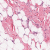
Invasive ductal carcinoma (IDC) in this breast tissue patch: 0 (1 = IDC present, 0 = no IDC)